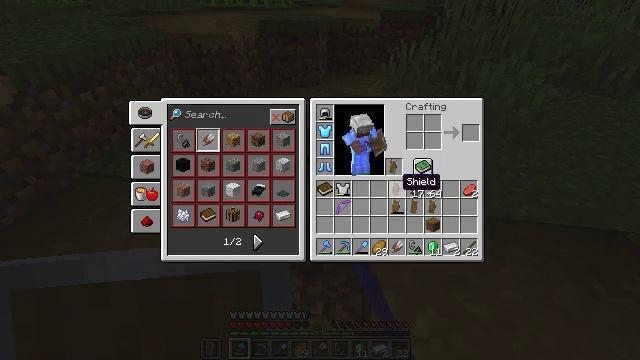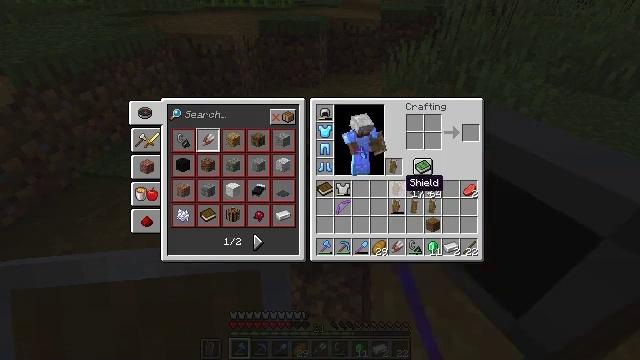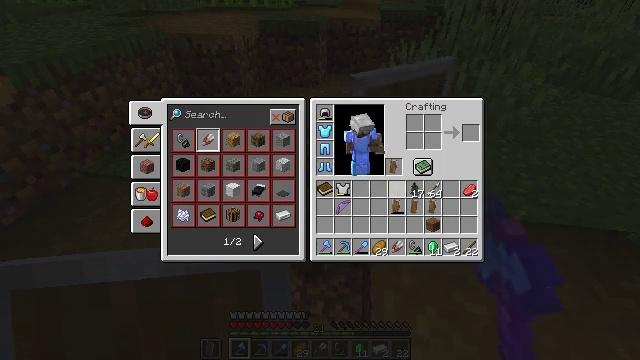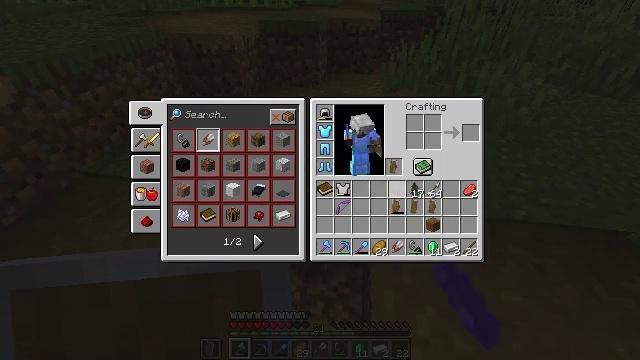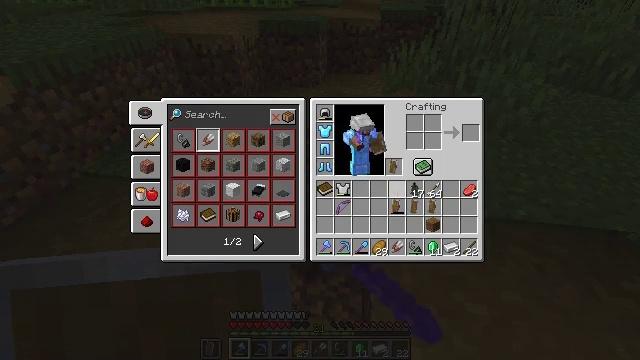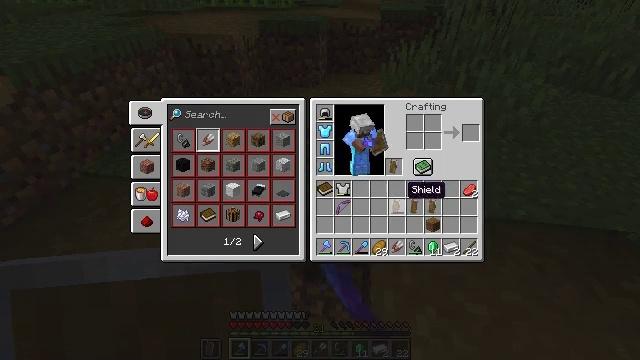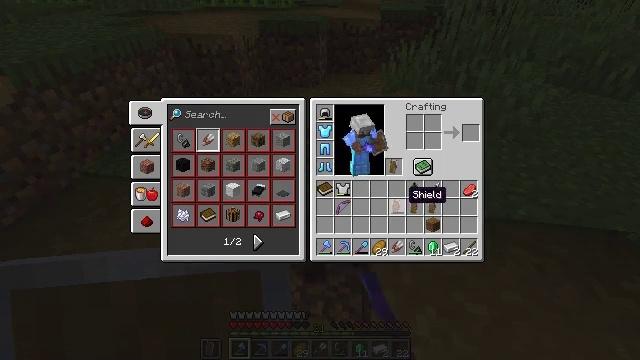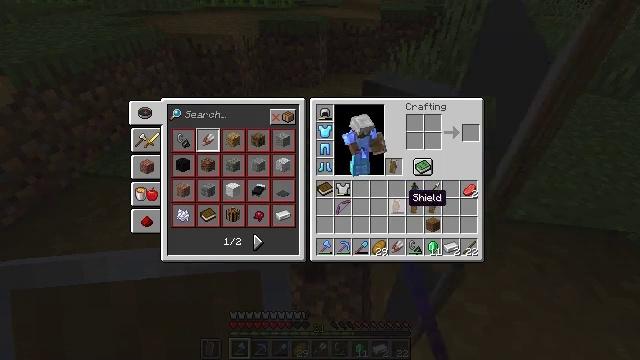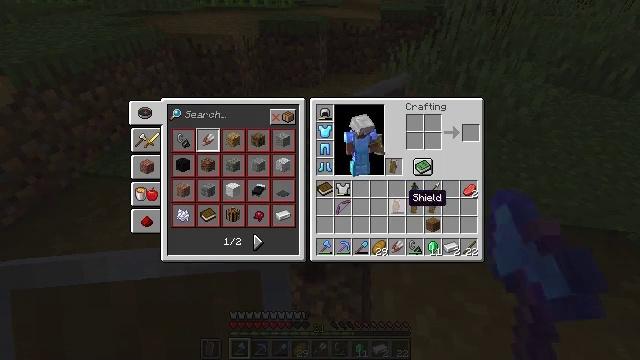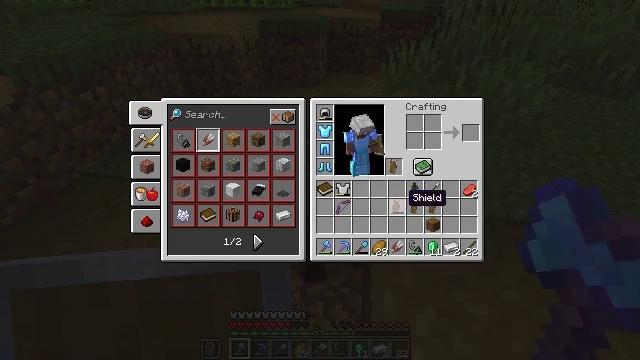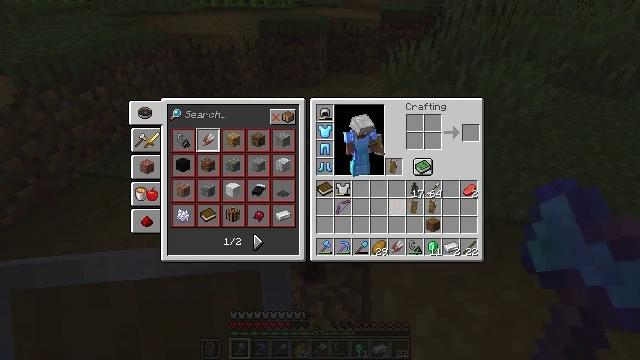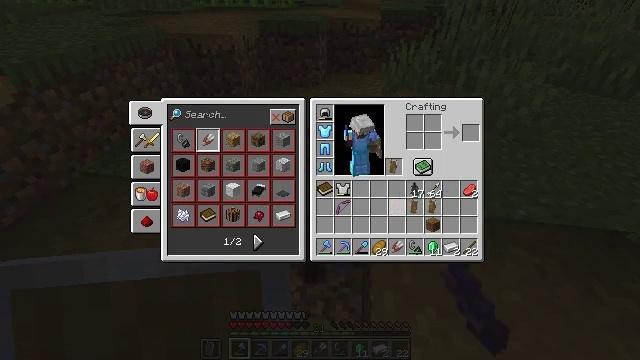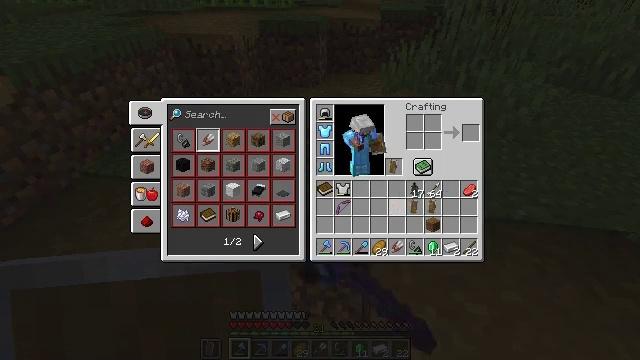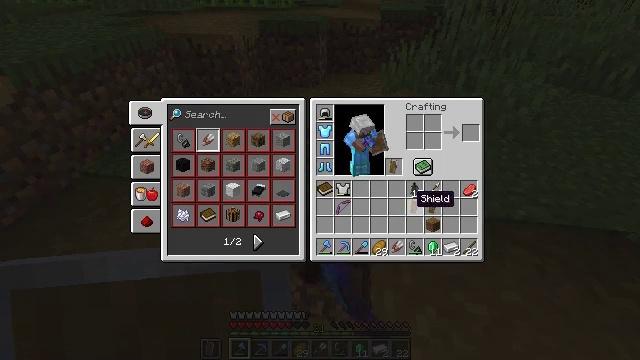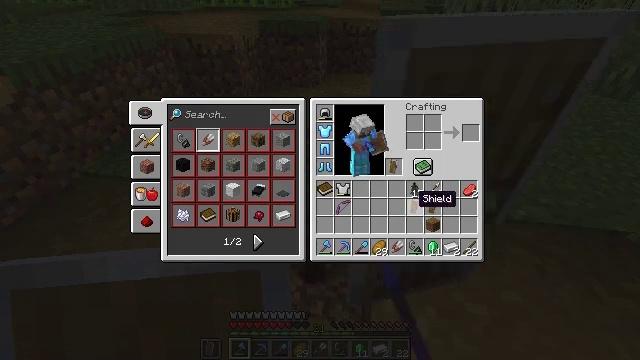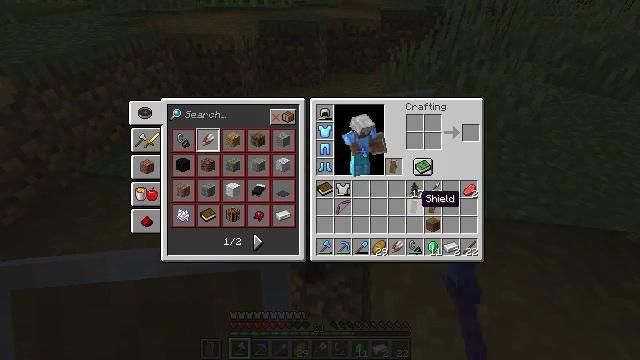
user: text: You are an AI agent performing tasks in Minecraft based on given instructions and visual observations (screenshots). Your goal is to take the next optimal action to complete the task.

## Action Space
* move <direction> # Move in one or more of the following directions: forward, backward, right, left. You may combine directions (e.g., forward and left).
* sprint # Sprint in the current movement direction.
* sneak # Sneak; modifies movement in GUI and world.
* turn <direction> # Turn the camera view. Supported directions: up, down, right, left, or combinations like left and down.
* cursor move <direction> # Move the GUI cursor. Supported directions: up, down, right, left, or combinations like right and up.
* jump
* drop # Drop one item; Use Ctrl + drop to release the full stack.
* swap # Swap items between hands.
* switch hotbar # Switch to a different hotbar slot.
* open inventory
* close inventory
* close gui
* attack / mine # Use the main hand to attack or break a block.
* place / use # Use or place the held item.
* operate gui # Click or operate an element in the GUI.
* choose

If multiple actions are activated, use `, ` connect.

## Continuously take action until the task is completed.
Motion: motion action
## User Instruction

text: Remove a shield from the inventory.
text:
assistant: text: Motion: sprint
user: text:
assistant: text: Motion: sprint, drop
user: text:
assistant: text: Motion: sprint, drop
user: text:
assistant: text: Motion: sprint
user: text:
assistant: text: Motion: sprint
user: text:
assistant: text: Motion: sprint
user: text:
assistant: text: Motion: sprint
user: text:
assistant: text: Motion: sprint
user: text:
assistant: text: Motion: sprint
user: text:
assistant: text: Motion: sprint, drop
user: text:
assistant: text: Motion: sprint, drop
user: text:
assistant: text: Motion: sprint
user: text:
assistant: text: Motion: sprint
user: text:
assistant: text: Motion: sprint
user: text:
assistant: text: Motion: sprint
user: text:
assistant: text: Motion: sprint, drop
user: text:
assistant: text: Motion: sprint, drop
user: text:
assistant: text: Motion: sprint, drop
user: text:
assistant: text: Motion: sprint
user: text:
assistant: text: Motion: sprint
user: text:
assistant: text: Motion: sprint, drop
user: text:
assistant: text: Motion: sprint, drop
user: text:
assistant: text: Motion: sprint, drop
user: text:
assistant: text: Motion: sprint
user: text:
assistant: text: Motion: sprint
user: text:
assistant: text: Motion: sprint